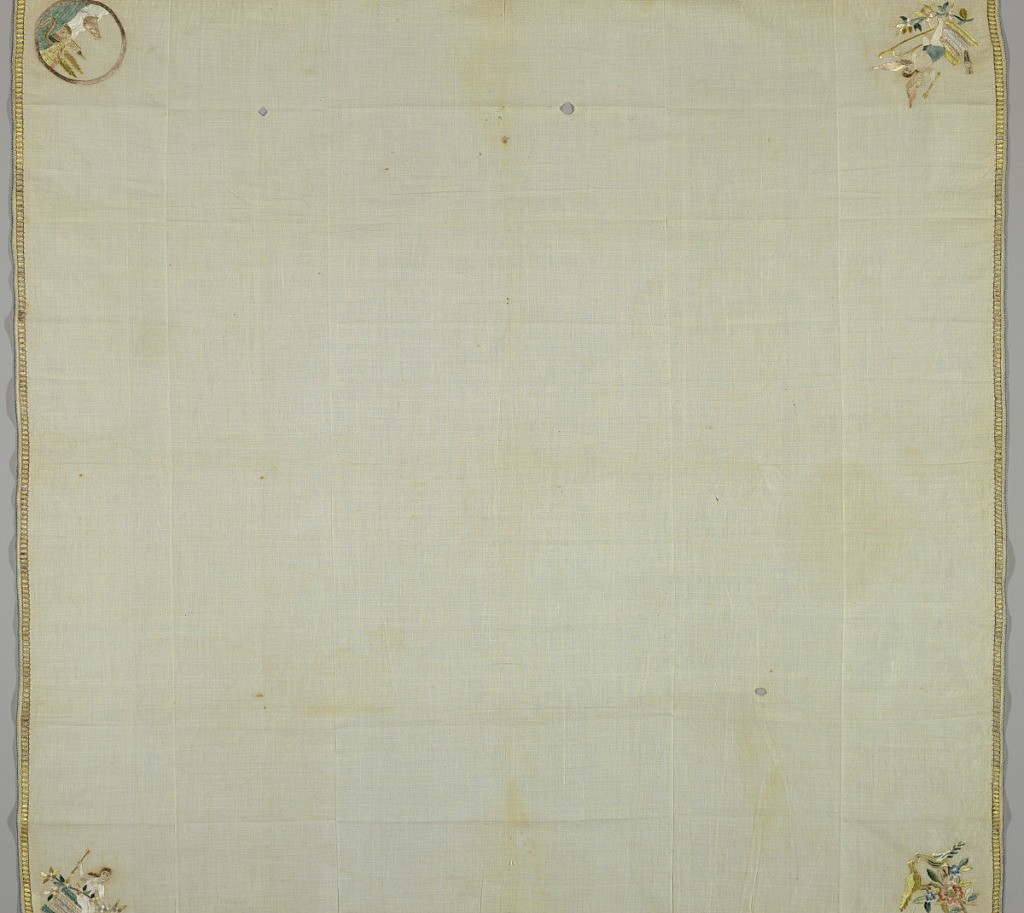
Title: Textile
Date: ca. 1800
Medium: silk embroidery on cotton foundation Technique: embroidered on plain weave
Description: Square of off-white cotton embroidered with a narrow border on four sides, and a small scene in each corner: cupid holding a bow & arrow seated on a short column; two birds holding a bunch of flowers; a nude woman holding an arrow seated on a short column behind a flowering vine; landscape with a city and boats.